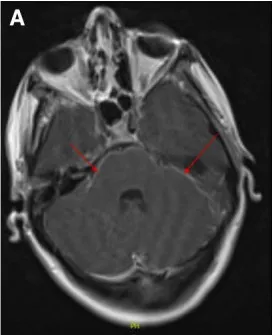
Leptomeningeal enhancement demonstrated on MRI with and without contrast of the brain and spinal cord. MRI brain axial image showing leptomeningeal enhancement of the posterior fossa and the visualized proximal spinal cord (A).
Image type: radiology (mri)